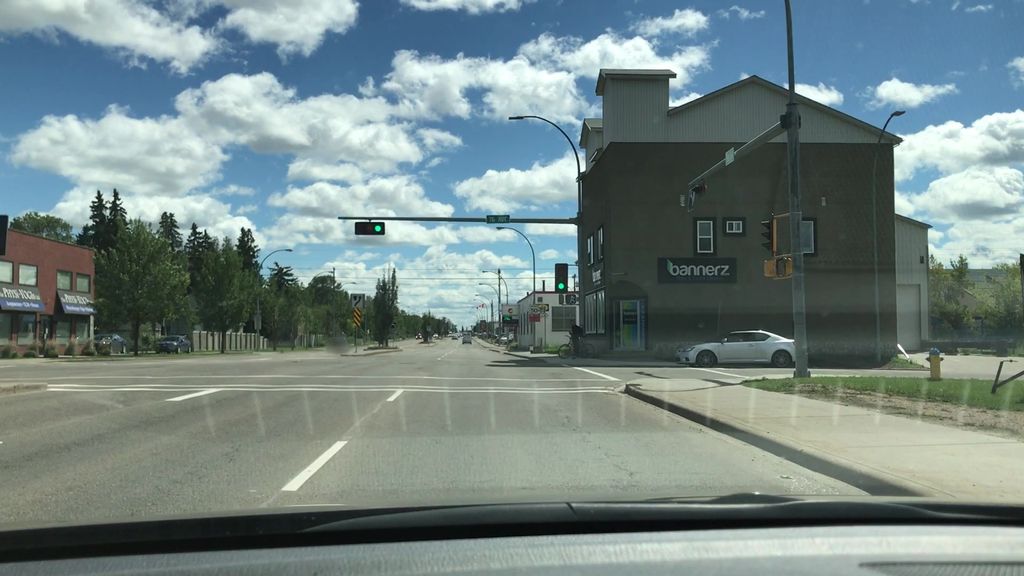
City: edmonton